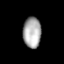
Tissue: prostate
Cell type: T cells
Senescence score: 0.7532
Nuclear area (px): 550
Mean DAPI intensity: 168.391